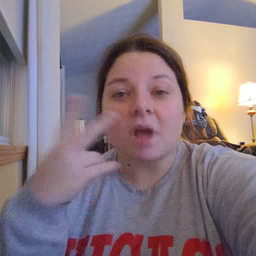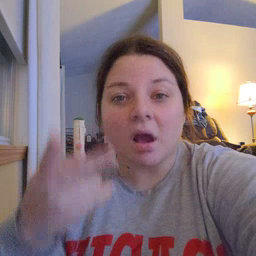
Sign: fall